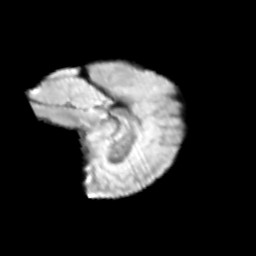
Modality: T2w
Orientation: sagittal
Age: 11
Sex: male
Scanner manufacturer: siemens
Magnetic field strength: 3 T
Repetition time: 3.8 s
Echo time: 0.07 s